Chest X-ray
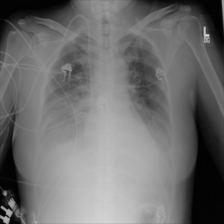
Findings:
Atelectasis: positive
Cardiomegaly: negative
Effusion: positive
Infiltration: negative
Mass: negative
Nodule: negative
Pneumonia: negative
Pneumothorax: negative
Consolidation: positive
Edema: positive
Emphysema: negative
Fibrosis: negative
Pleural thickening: negative
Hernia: negative